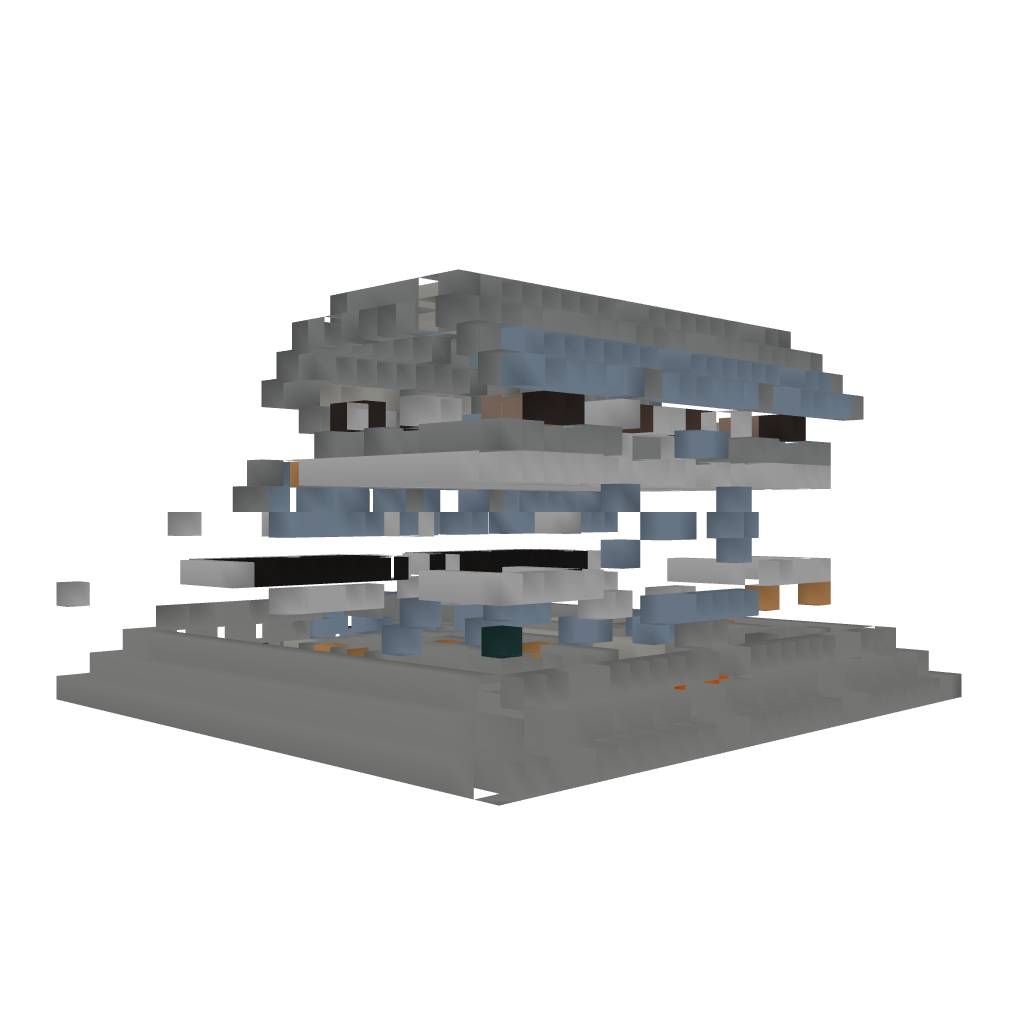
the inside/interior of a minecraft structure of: Mountain house